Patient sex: F
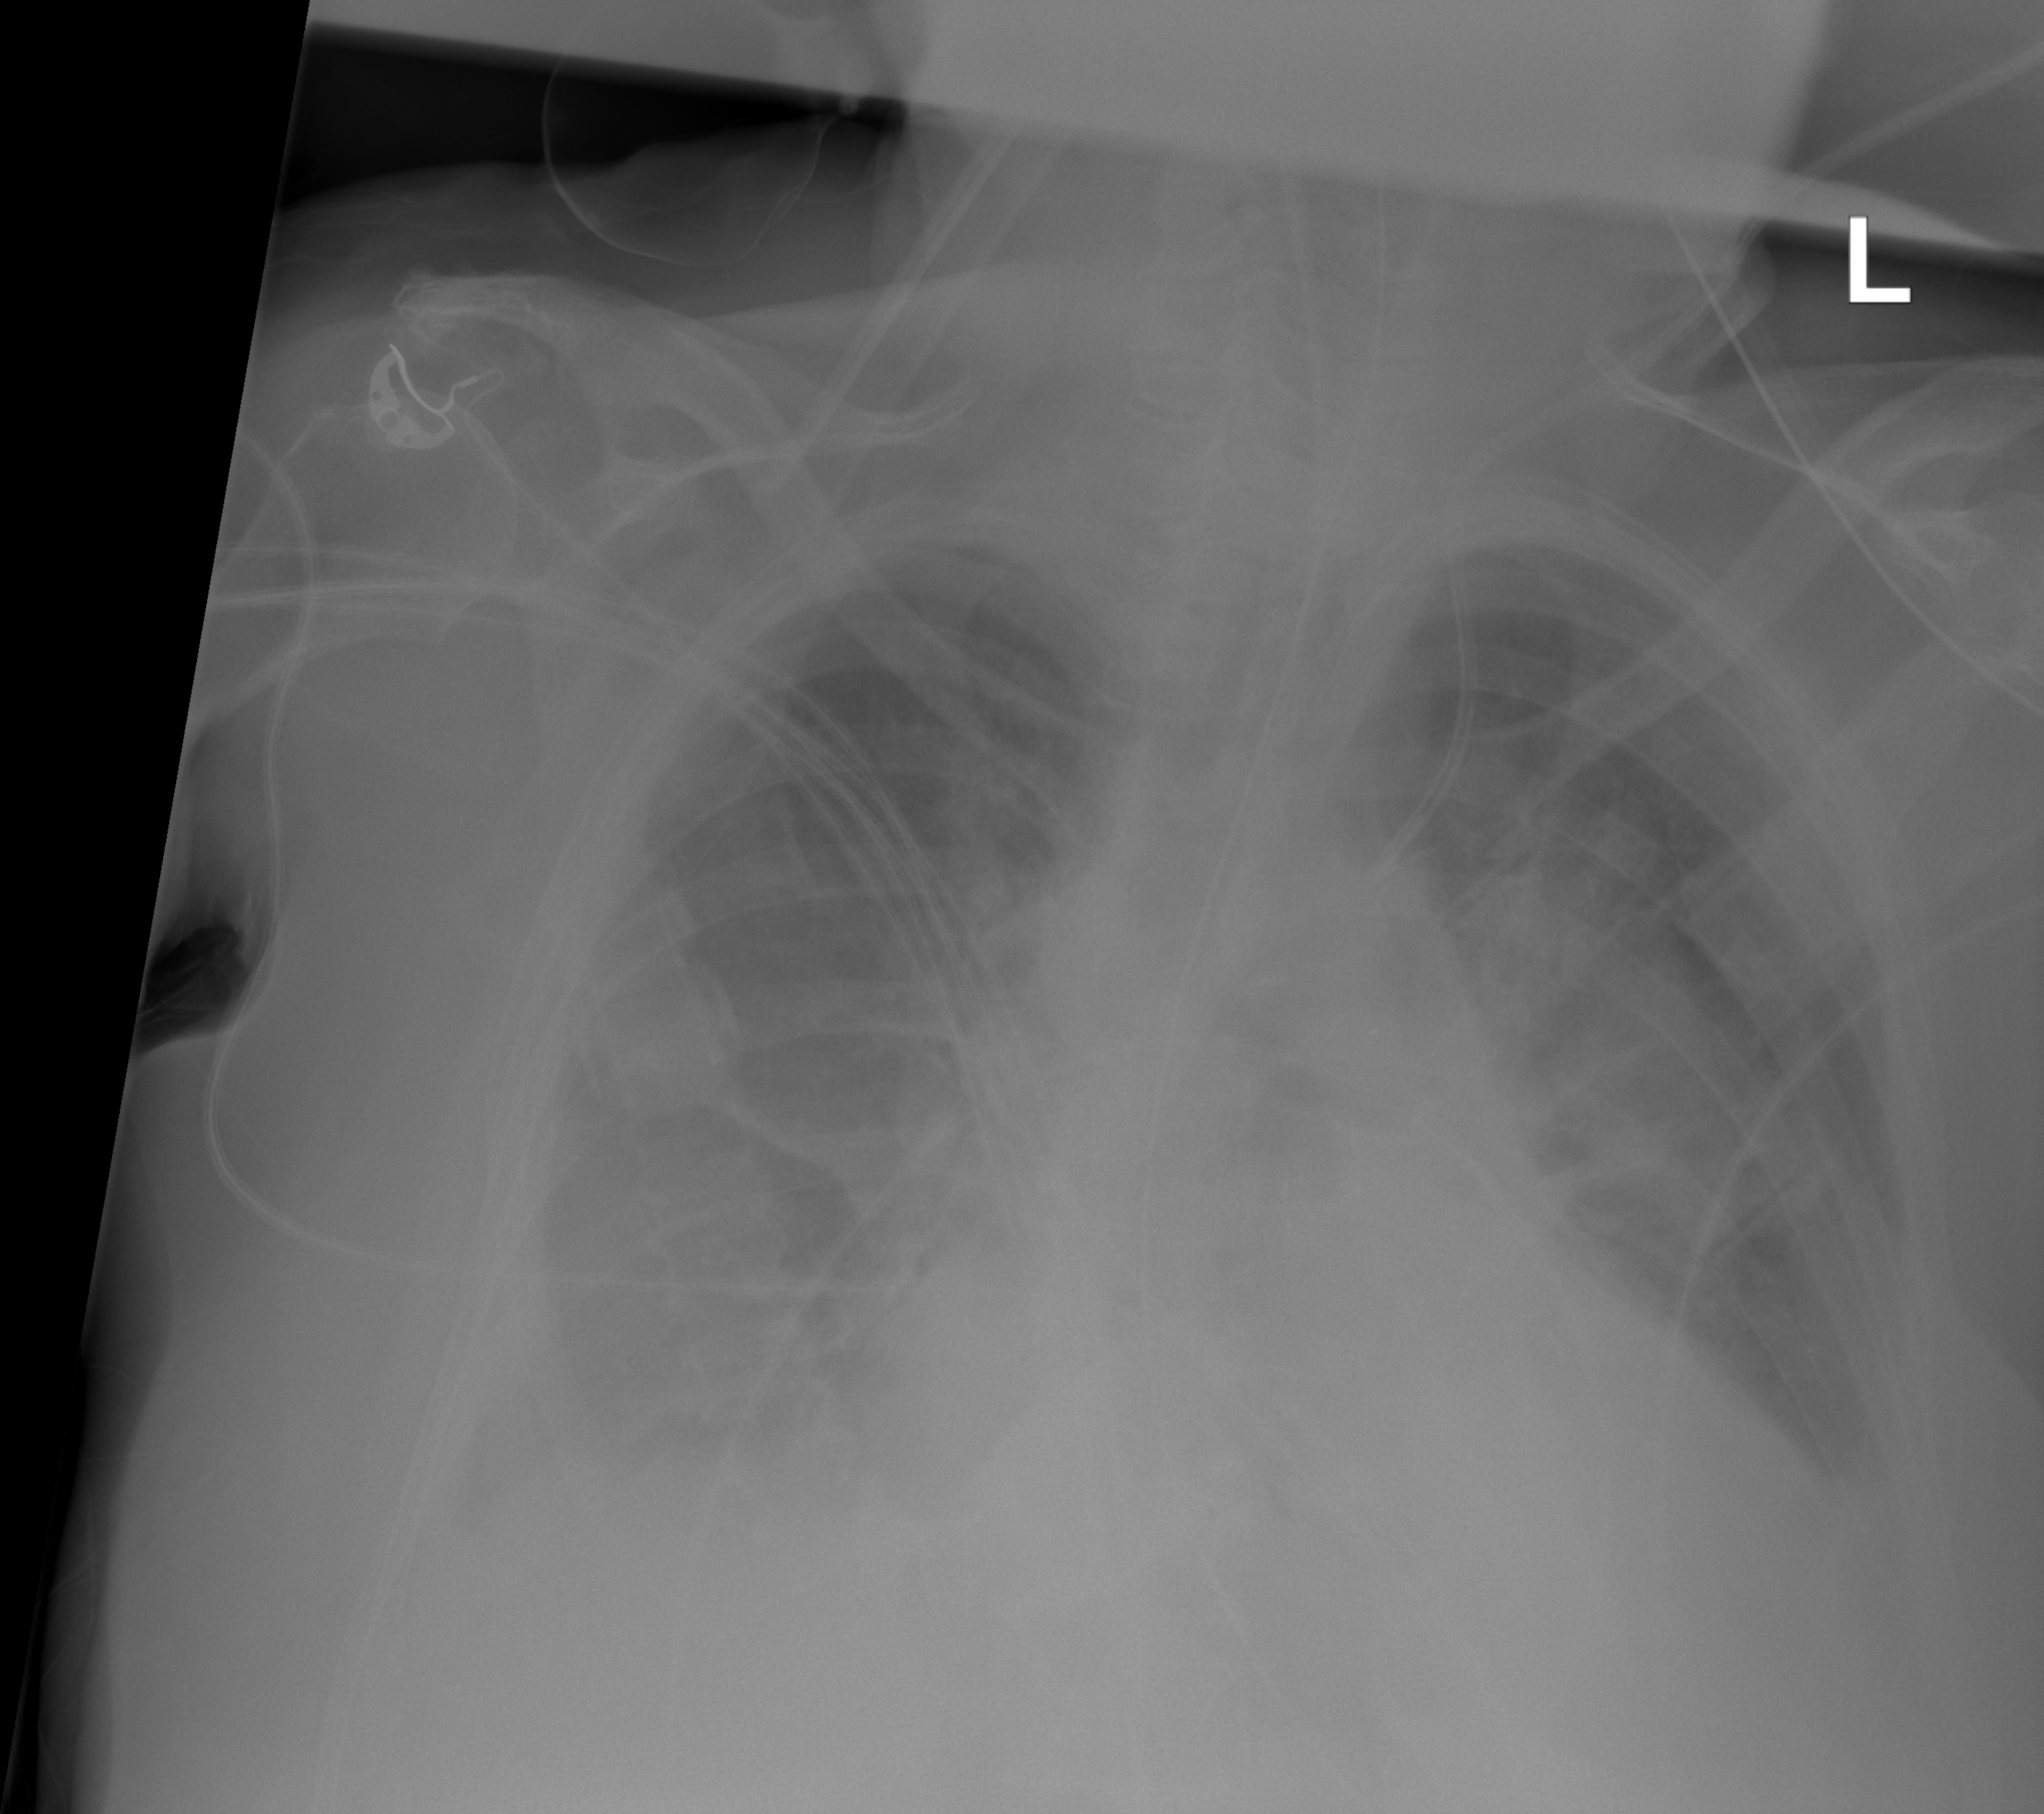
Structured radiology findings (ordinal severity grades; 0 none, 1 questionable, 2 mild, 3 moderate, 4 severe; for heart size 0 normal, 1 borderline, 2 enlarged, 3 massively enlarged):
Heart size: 2
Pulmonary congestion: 2
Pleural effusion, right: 2
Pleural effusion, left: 2
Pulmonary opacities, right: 0
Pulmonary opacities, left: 0
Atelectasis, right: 2
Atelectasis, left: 2